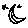
Label: moon